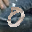
Label: 0